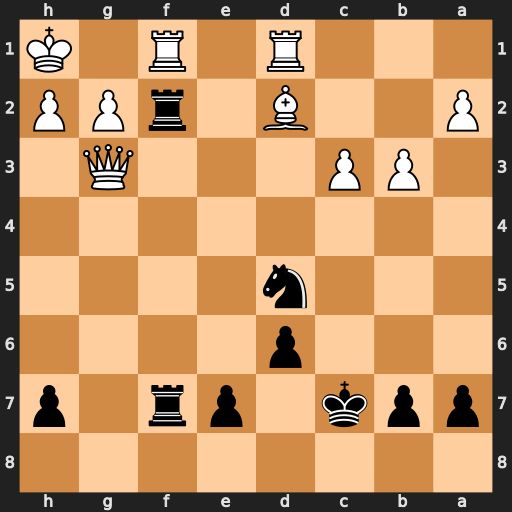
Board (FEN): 8/ppk1pr1p/3p4/3n4/8/1PP3Q1/P2B1rPP/3R1R1K
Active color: b
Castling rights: -
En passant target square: -
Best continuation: Rxf1+ Rxf1 Rxf1#